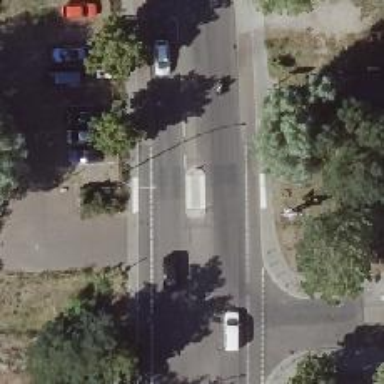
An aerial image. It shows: Uncontrolled crossing on footway with pedestrian island.